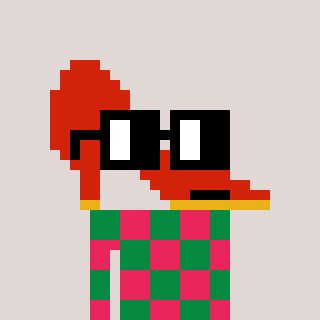
a pixel art character with square black glasses, a highheel-shaped head and a redpinkish-colored body on a warm background